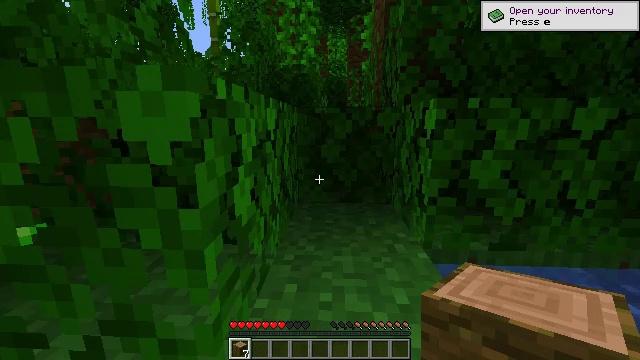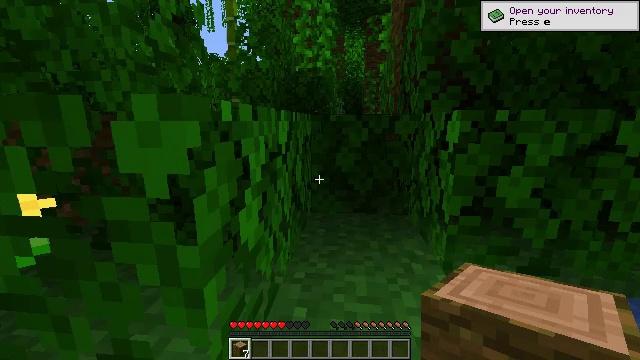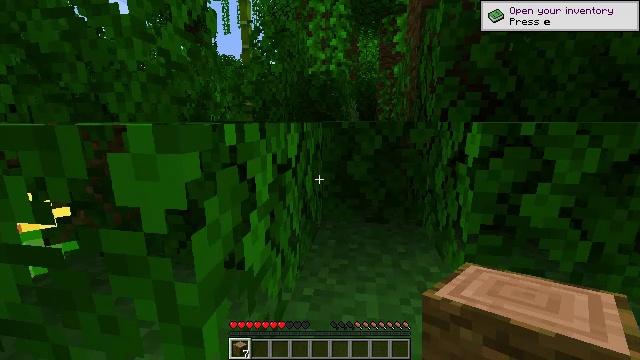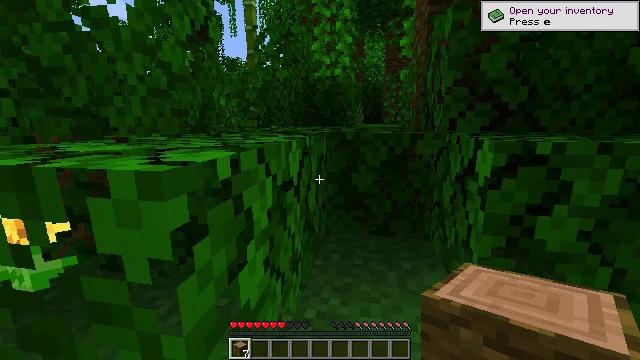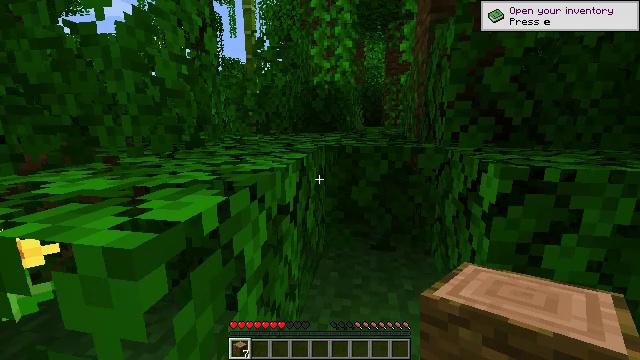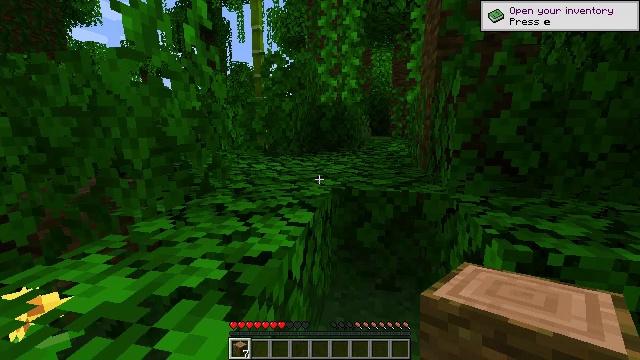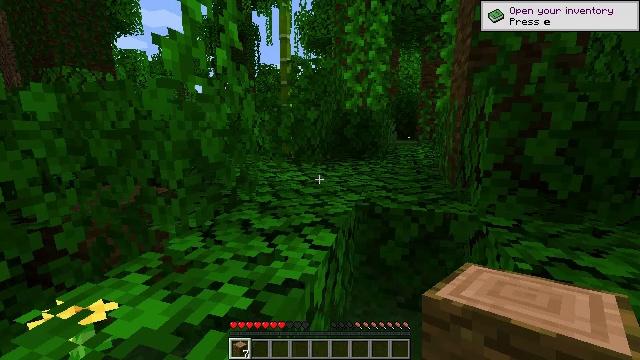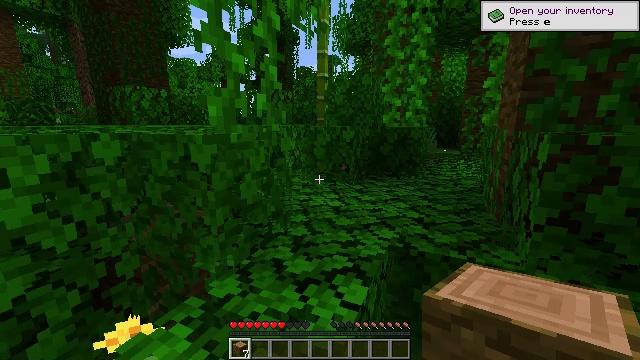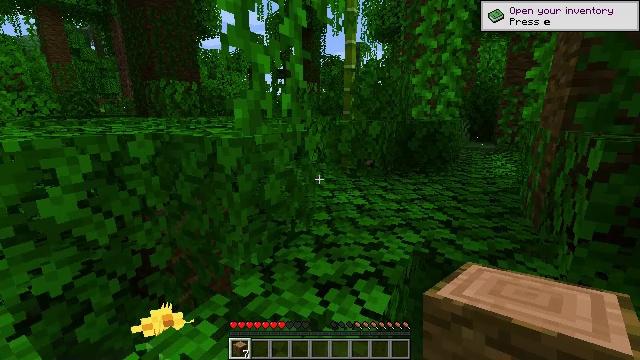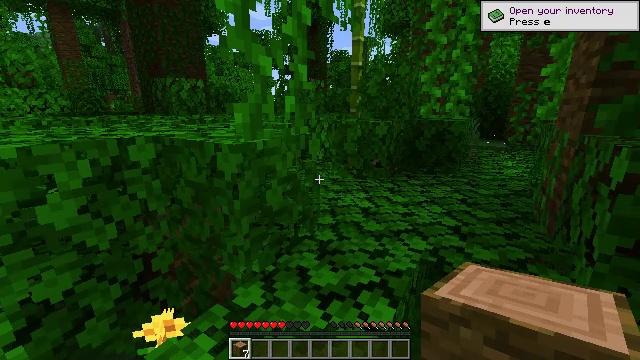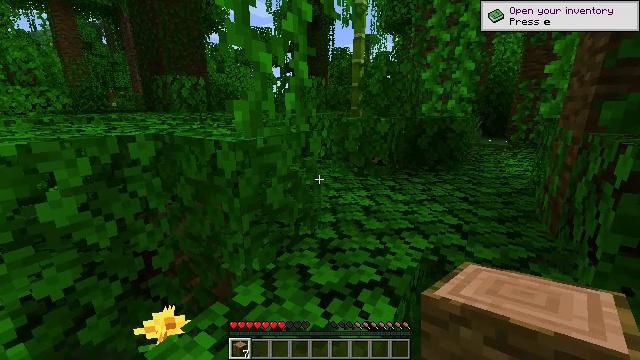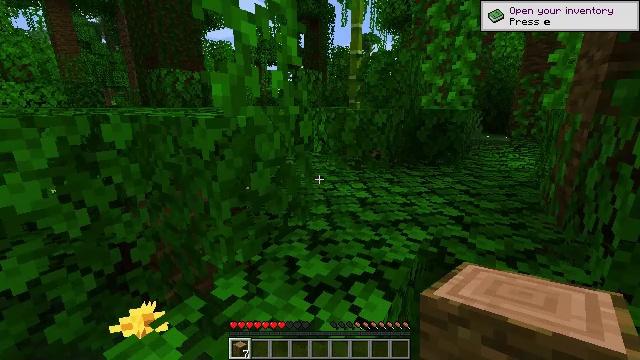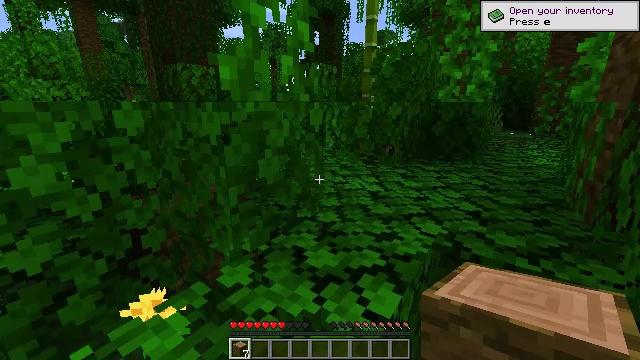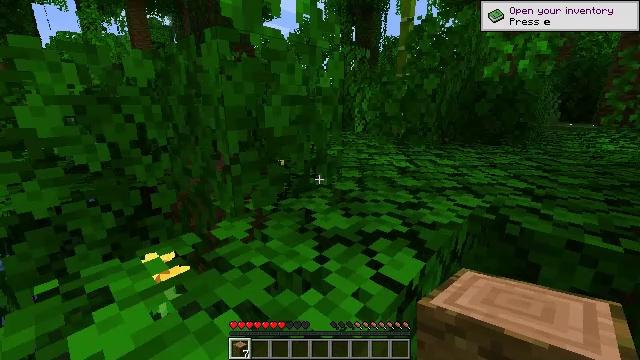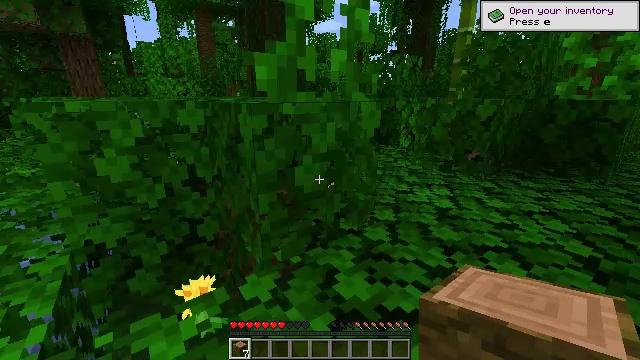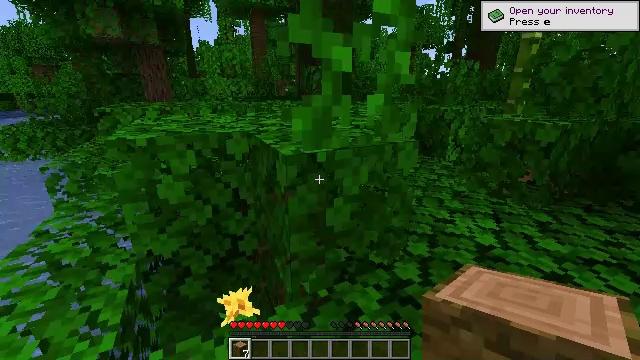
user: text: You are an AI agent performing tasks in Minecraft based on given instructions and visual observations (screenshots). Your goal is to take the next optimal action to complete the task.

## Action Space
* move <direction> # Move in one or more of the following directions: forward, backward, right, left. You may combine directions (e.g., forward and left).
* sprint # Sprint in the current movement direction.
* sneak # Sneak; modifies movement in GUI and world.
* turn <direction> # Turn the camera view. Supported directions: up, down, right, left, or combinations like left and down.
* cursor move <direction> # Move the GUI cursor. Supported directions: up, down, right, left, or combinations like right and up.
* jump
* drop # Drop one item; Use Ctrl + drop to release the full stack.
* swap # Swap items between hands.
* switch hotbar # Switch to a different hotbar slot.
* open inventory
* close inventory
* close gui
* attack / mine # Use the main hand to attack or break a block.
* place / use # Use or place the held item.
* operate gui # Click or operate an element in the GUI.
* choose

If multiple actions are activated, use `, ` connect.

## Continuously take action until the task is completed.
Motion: motion action
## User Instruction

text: Mine bamboo with your hand.
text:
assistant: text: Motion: move forward, turn left, jump
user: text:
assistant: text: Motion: move forward, turn left, jump
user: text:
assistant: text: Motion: move forward, turn left, jump
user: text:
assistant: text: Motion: move forward, jump
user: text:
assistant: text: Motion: move forward, turn left, jump
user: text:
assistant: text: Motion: move forward, turn left, jump
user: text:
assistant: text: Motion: move forward, turn left, jump
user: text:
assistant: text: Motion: move forward, turn left and down, jump
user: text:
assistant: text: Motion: move forward, turn left, jump
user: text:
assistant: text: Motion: move forward, jump
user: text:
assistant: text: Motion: move forward, jump
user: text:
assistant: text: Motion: move forward, sprint, turn left, jump
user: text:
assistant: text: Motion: move forward, sprint, turn left, jump
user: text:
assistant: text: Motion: move forward, sprint, turn left and down, jump
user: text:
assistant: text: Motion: move forward, sprint, turn left and down, jump
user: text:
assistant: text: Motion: move forward, turn left, jump
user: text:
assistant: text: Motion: move forward, turn left, jump
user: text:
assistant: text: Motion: move forward, turn left, jump
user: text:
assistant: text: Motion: move forward, turn left, jump
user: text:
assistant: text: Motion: move forward, turn left, jump
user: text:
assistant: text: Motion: move forward, turn left, jump
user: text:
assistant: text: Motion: move forward, sprint, jump
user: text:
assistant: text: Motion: move forward, sprint, jump
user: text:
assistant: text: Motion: move forward, sprint, jump
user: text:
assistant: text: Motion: move forward, sprint, jump
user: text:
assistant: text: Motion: move forward, sprint, jump
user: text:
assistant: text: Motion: move forward, turn right, jump
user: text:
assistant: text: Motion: move forward, turn right, jump
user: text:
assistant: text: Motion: move forward, turn right, jump
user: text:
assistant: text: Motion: move forward, turn right, jump